Group 1:
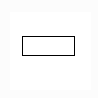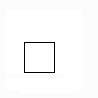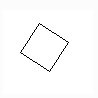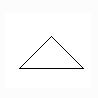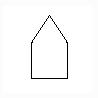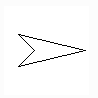
Group 2:
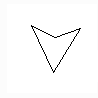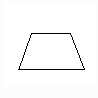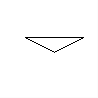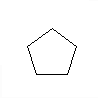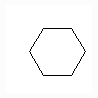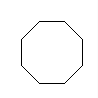
Rule separating the two groups: At least one (interior or exterior) right angle vs. no right angle (either interior or exterior).
Author: "Lewis"